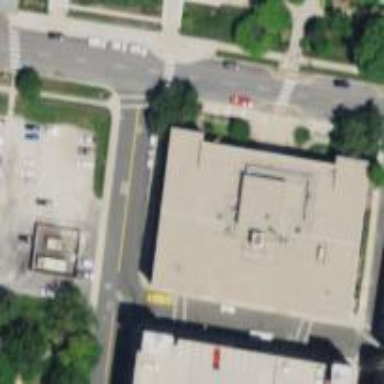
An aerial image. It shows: Government office building which is considered public building.